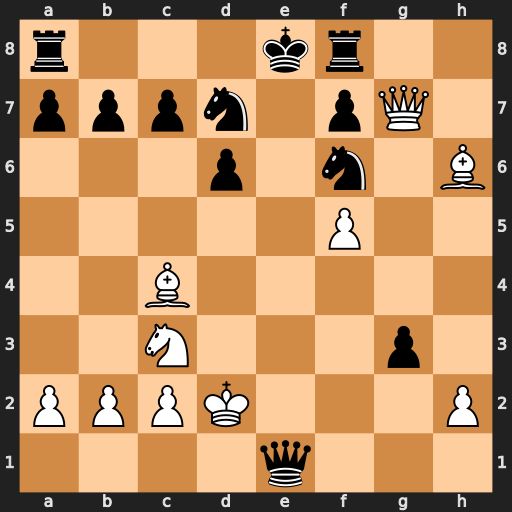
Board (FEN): r3kr2/pppn1pQ1/3p1n1B/5P2/2B5/2N3p1/PPPK3P/4q3
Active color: w
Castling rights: q
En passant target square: -
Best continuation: Kxe1 gxh2 Qg2 Rg8 Qxh2